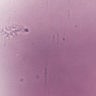
Metastatic tissue present: no